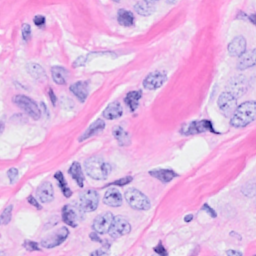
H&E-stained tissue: Breast